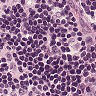
Metastatic tissue present: no